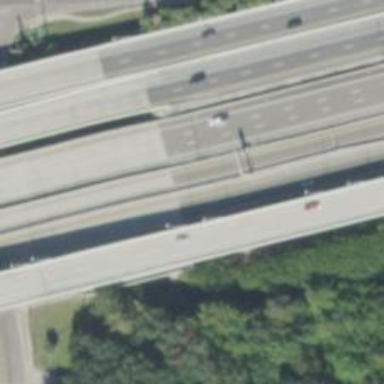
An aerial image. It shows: Motorway link bridge.